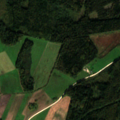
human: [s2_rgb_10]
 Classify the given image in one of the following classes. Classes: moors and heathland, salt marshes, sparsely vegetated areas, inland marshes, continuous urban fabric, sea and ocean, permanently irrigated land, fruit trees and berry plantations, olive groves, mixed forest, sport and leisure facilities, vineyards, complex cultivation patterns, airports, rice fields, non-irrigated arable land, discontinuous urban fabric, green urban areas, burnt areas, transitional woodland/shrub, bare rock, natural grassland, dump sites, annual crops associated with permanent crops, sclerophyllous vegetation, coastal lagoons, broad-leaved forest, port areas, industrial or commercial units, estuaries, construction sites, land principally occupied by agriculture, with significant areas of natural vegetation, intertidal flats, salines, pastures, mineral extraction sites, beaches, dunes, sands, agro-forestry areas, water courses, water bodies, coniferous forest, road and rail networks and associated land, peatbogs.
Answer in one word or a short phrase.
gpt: non-irrigated arable land, pastures, complex cultivation patterns, land principally occupied by agriculture, with significant areas of natural vegetation, coniferous forest, mixed forest